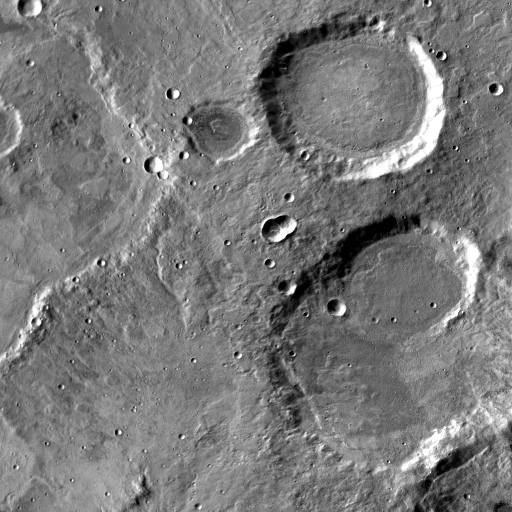
Crater classes present: Background, Other, Buried